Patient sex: F
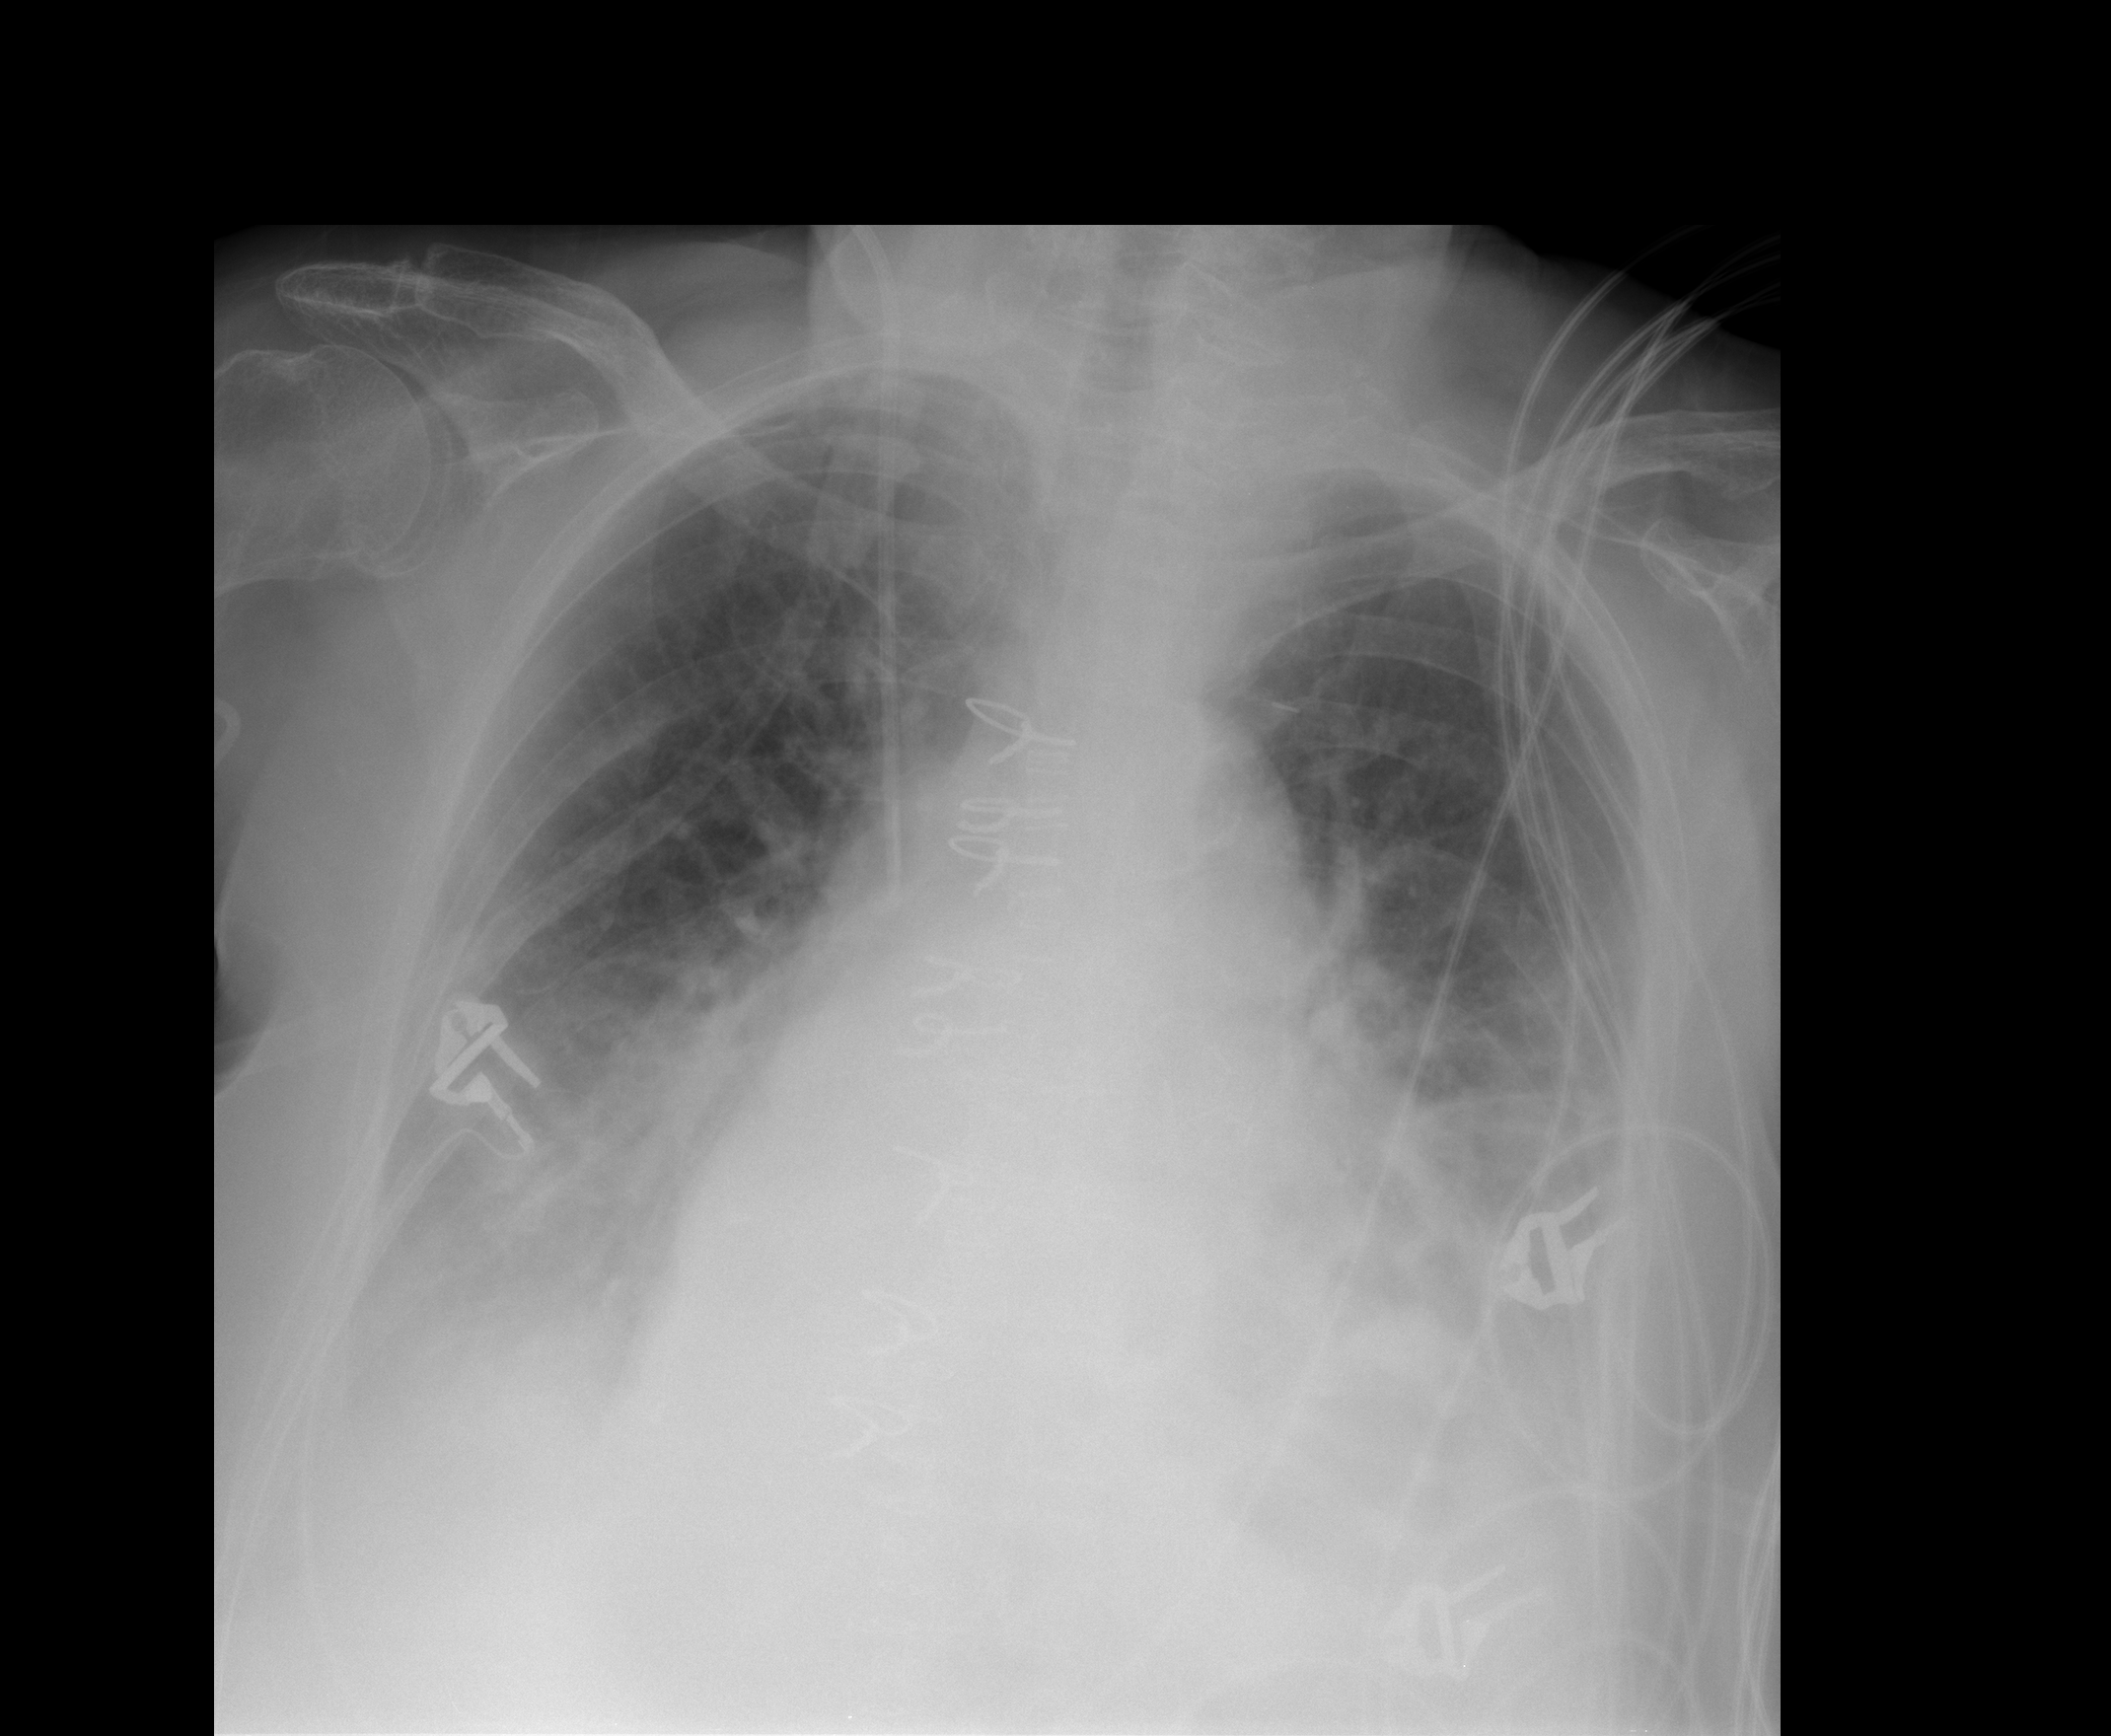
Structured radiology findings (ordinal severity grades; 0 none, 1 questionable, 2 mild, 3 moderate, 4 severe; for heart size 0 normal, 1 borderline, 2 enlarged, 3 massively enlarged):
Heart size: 2
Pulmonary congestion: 2
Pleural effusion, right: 2
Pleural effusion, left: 2
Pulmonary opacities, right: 0
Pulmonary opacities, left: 0
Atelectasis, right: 2
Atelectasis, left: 2